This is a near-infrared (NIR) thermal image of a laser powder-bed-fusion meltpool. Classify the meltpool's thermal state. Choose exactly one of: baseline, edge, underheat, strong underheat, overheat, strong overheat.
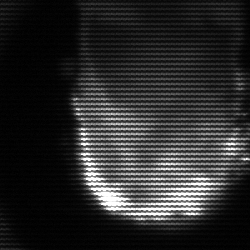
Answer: baseline